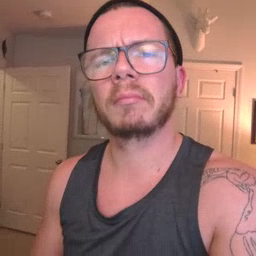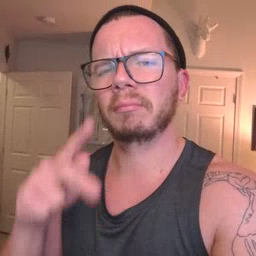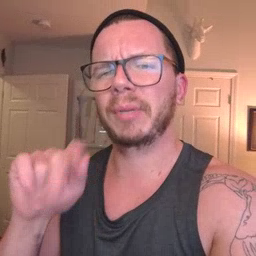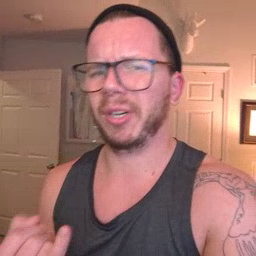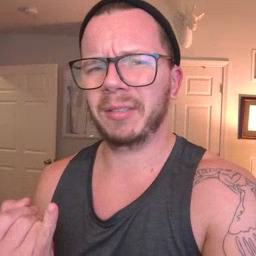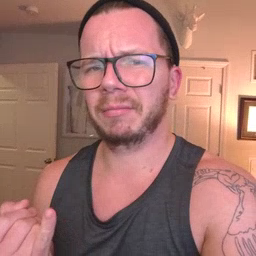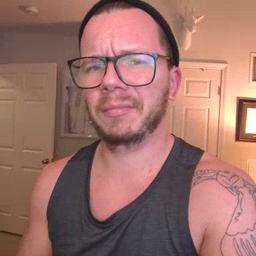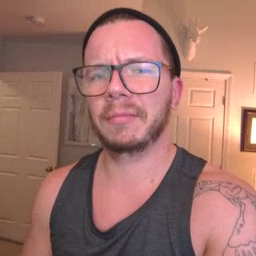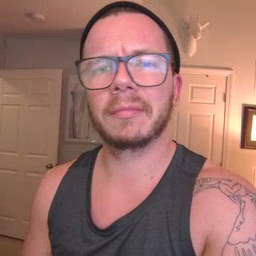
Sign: pajamas